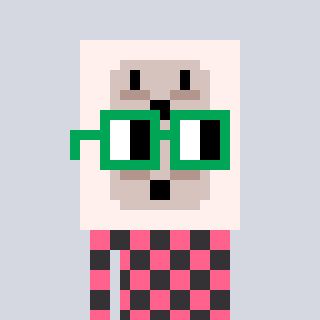
a pixel art character with square green glasses, a outlet-shaped head and a grayscale-colored body on a cool background